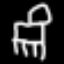
Label: chair